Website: lowes
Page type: review-order
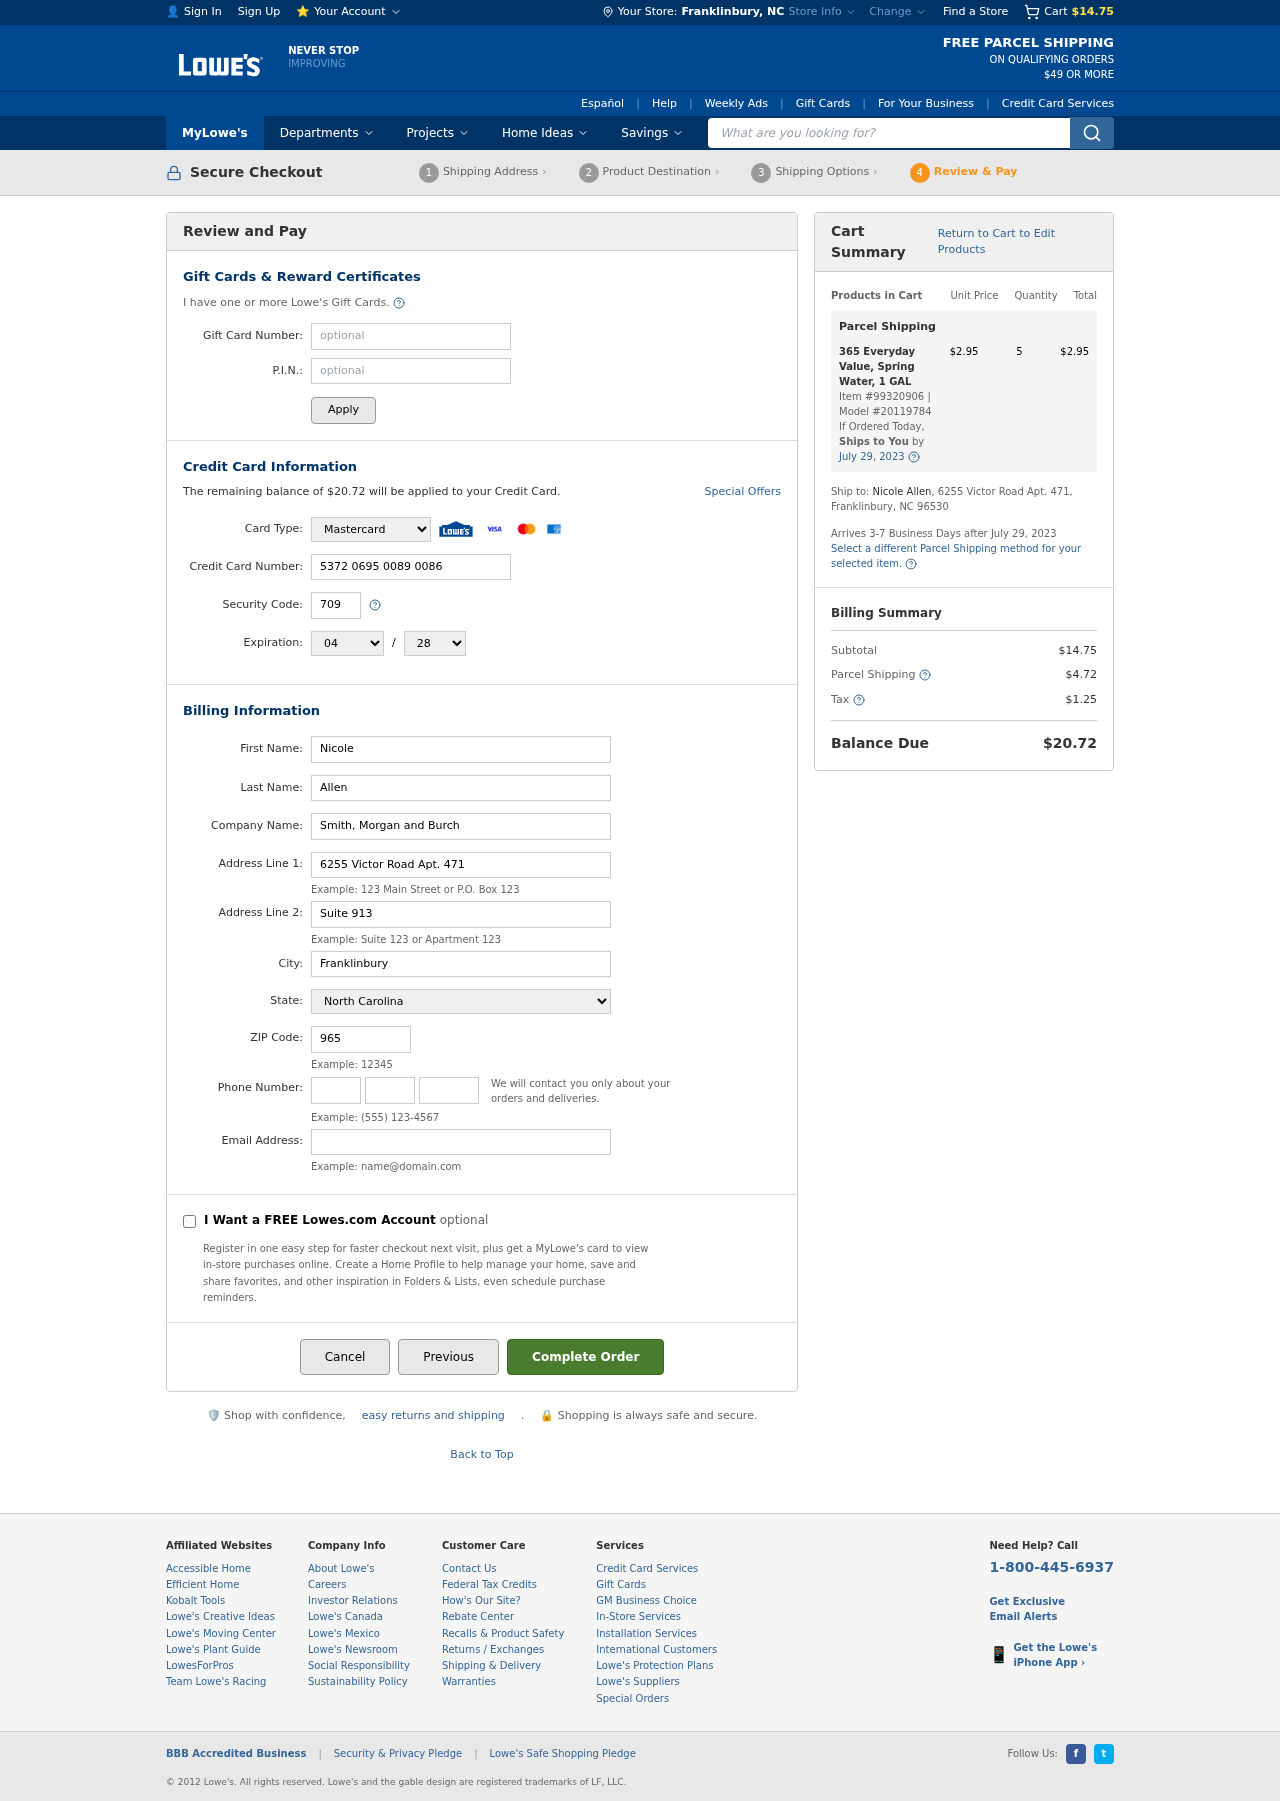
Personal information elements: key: PII_CARD_CVV
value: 709
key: PII_CARD_EXPIRY_MONTH
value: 04
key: PII_CARD_EXPIRY_YEAR
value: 28
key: PII_CARD_NUMBER
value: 5372 0695 0089 0086
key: PII_CARD_TYPE
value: Mastercard
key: PII_CITY
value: Franklinbury
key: PII_CITY_STATE
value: Franklinbury, NC
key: PII_COMPANY
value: Smith, Morgan and Burch
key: PII_EMAIL
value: nallen@yahoo.com
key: PII_FIRSTNAME
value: Nicole
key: PII_LASTNAME
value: Allen
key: PII_PHONE_AREA
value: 440
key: PII_PHONE_PREFIX
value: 507
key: PII_PHONE_SUFFIX
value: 1498
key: PII_POSTCODE
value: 96530
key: PII_STATE
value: North Carolina
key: PII_STREET
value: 6255 Victor Road Apt. 471
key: PII_STREET2
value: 6255 Victor Road Apt. 471
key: PII_STREET2
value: Suite 913
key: PII_FULLNAME2
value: Nicole Allen
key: PII_CITY_STATE_ZIP2
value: Franklinbury, NC 96530
Product elements: key: PRODUCT1_NAME
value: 365 Everyday Value, Spring Water, 1 GAL
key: PRODUCT1_PRICE
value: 2.95
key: PRODUCT1_QUANTITY
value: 5
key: PRODUCT1_ITEM_NUMBER
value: Item #99320906
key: PRODUCT1_MODEL_NUMBER
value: Model #20119784
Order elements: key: ORDER_SUBTOTAL
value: $14.75
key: ORDER_BALANCE_DUE
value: $20.72
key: ORDER_SHIPPING_DATE
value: July 29, 2023
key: ORDER_ITEM_TOTAL
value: $2.95
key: ORDER_SHIPPING_DATE2
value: July 29, 2023
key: ORDER_SHIPPING_COST
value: $4.72
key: ORDER_TAX
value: $1.25
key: ORDER_TOTAL
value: $20.72
Search elements: key: HEADER_SEARCH
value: What are you looking for?